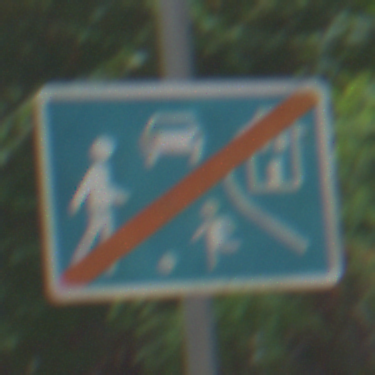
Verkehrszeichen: EndeVerkehrsberuhigterBereich
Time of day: MorningAfternoon
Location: Outdoor (Urban)
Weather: Overcast
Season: NotSpecified
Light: Natural